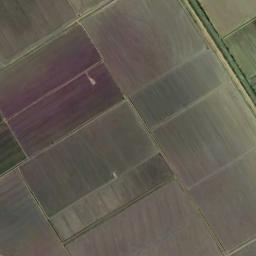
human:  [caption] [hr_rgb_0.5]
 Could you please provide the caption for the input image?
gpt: More than ten neatly arranged light green and light brown mixed rectangular farmlands of different sizes .

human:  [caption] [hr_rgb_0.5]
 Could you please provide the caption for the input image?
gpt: There are many rectangular farmlands of different shades .

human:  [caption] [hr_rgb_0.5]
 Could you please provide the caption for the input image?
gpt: There are some green and bare rectangular farmland .

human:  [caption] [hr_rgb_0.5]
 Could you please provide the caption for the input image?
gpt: Several rectangular farmlands of different sizes are arranged in neat rows .

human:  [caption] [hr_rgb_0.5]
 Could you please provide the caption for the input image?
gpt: There are some brown rectangular farmlands .